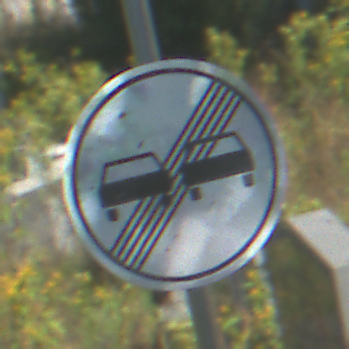
Verkehrszeichen: EndeUeberholverbot
Umgebung: Outdoor, Special
Tageszeit: Midday
Wetter: PartlyCloudy
Licht: Natural
Jahreszeit: NotSpecified
Kontrast: HighContrast